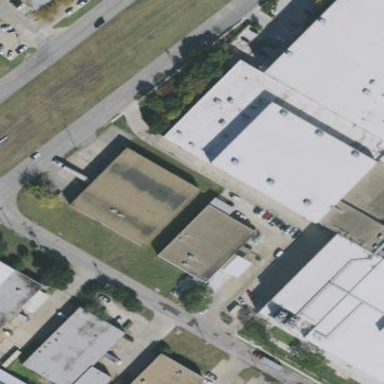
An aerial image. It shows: Warehouse.